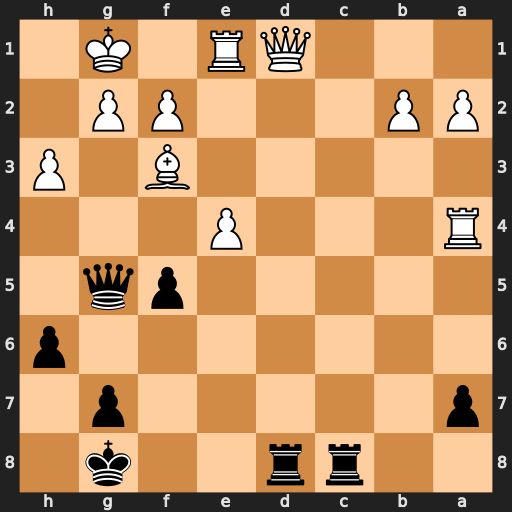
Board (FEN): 2rr2k1/p5p1/7p/5pq1/R3P3/5B1P/PP3PP1/3QR1K1
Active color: b
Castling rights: -
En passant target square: -
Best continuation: Rxd1